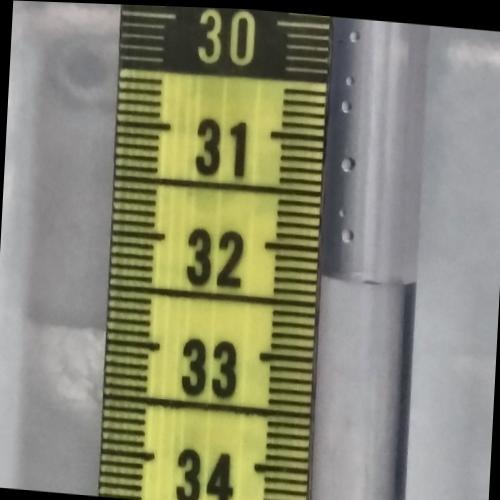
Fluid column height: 32.3 cm